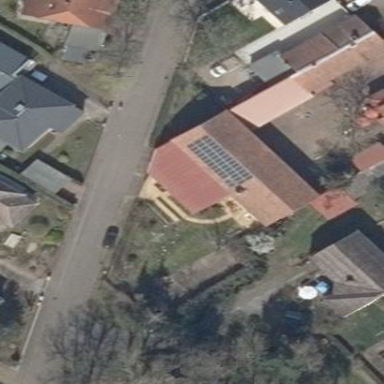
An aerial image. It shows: Simple house.